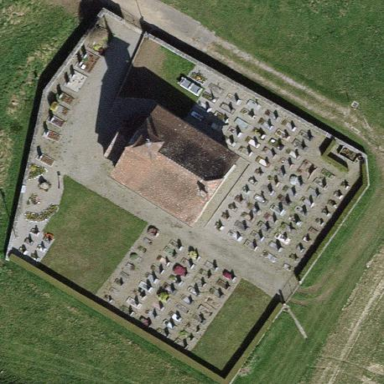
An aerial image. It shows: Cemetery.